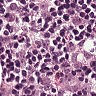
Metastatic tissue present: yes